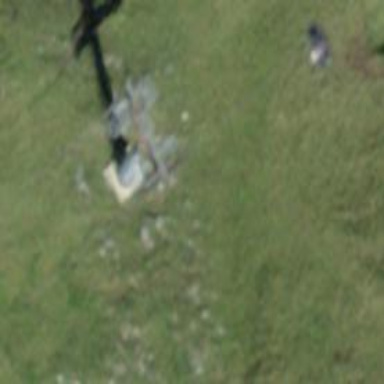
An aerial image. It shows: Pylon used for aerialway.